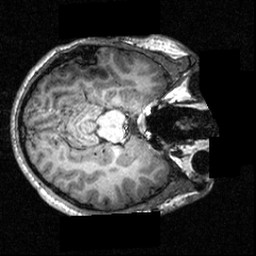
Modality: T1w
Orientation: axial
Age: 18
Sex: male
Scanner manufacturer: siemens
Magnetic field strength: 3.951 T
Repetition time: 1.5 s
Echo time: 0.00335 s